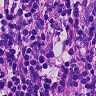
Metastatic tissue present: yes